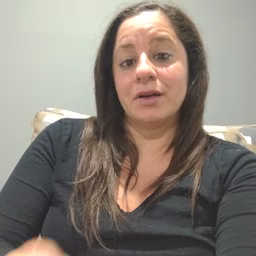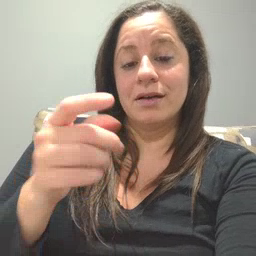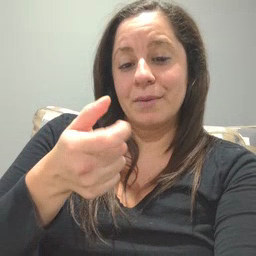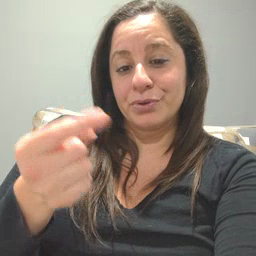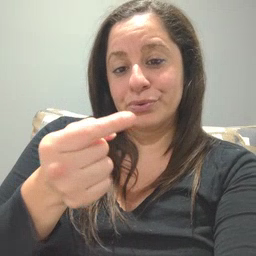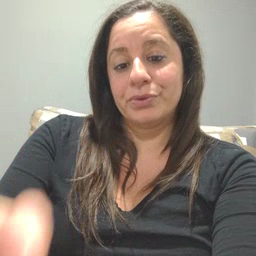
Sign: owie